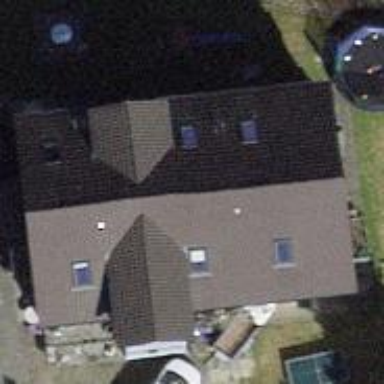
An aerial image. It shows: Building with tiled roof.